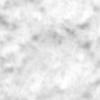
Label: no_change